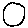
Label: circle